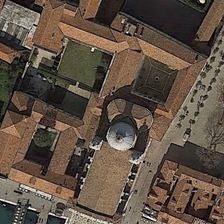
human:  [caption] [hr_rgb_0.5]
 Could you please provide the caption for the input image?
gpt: red buildings are near a red church .

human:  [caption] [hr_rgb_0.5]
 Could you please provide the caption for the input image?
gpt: red buildings are near a red church .

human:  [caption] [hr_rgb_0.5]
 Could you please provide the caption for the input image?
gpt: red buildings are near a red church .

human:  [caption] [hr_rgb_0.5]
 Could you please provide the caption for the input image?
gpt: red buildings are near a red church .

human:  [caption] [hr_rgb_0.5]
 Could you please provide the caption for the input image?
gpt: red buildings are near a red church .